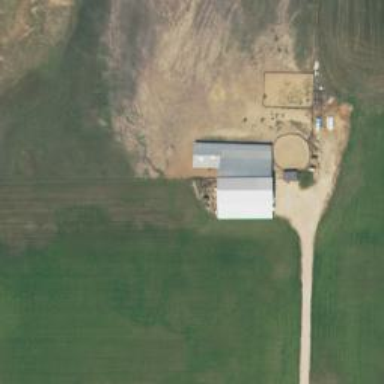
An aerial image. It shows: Farmyard area.